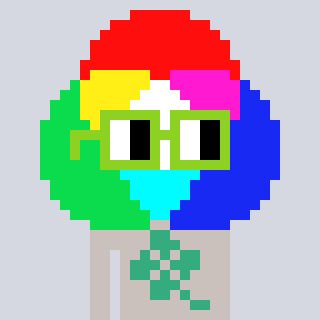
a pixel art character with square light green glasses, a color circle-shaped head and a foggrey-colored body on a cool background